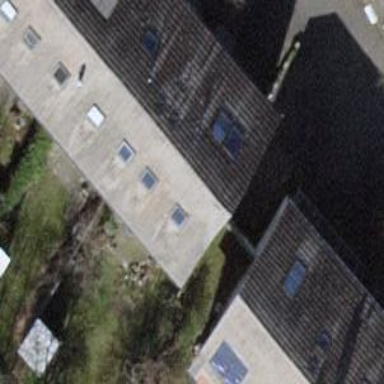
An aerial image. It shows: Terrace building.